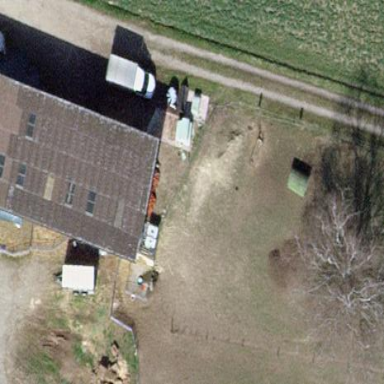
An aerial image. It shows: Shed.